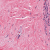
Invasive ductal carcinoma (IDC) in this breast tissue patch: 0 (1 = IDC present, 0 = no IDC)